Interaction volume radius: 5 \u00c5
Interaction volume height: 10 \u00c5
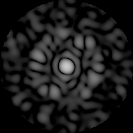
Disorder parameter: 0.836